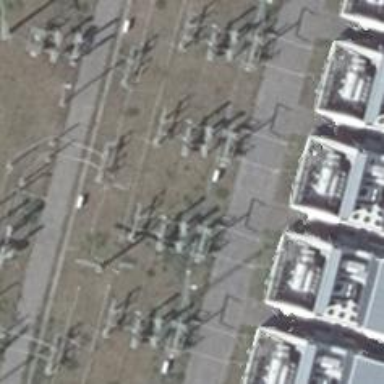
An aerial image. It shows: Transformer on power line.